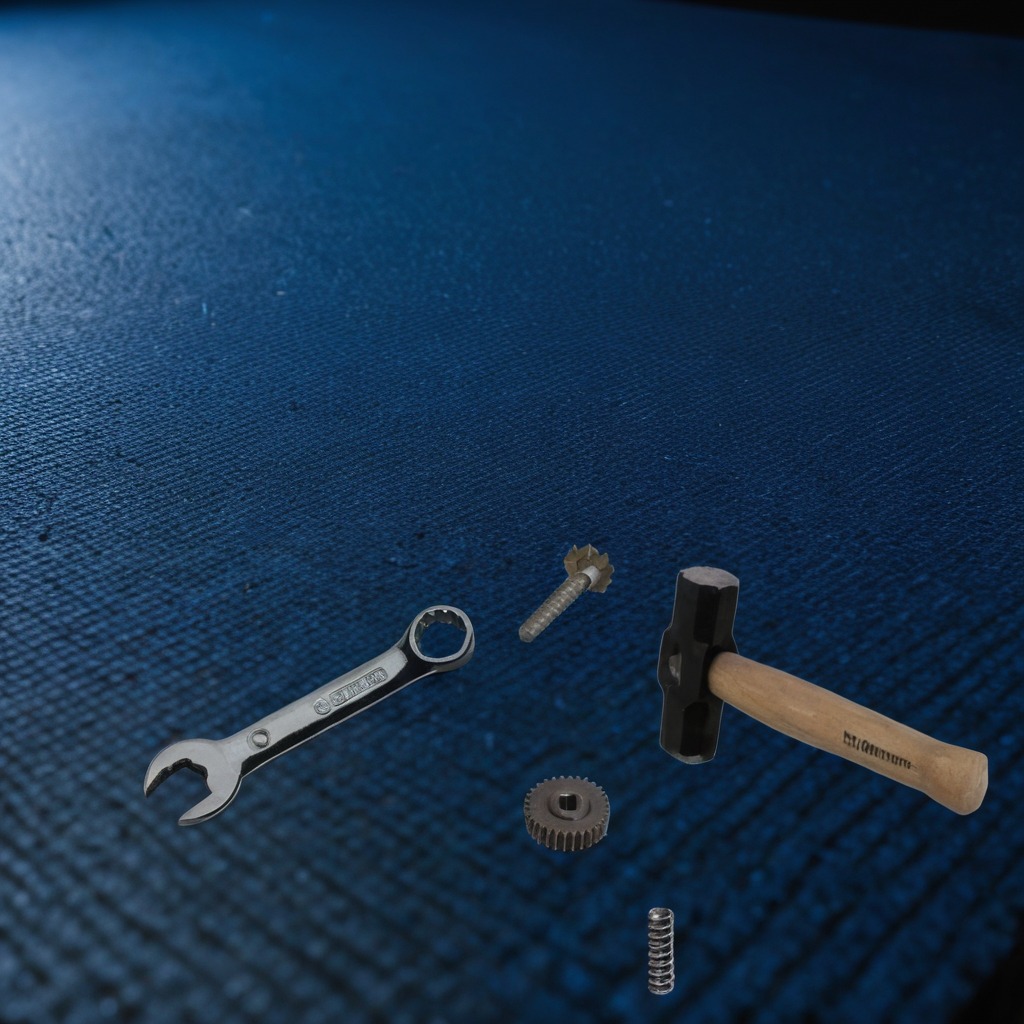
A steel gear with teeth, a hammer, a metal machine screw, a coiled metal spring, and a wrench are lying on the granite tabletop.